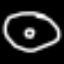
Label: donut